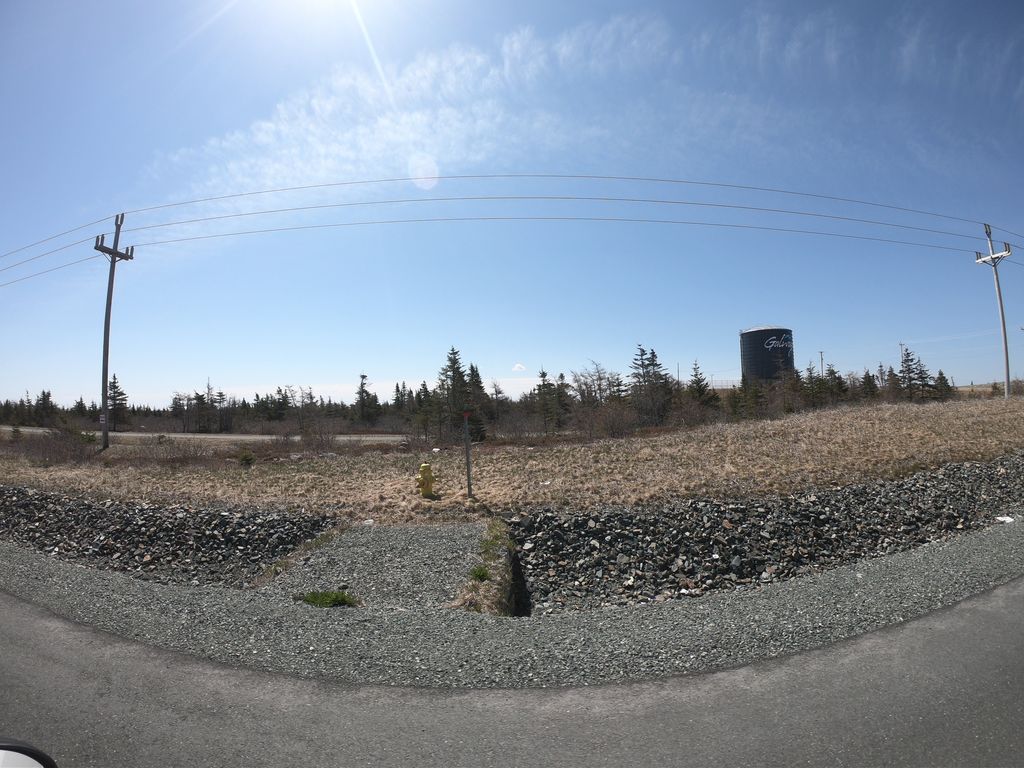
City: st_johns